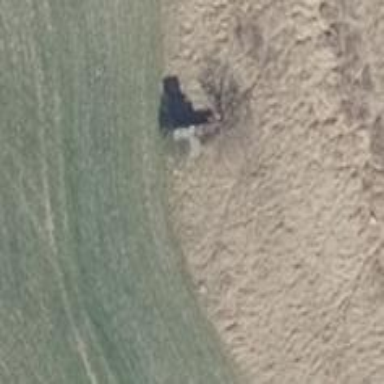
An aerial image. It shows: Hunting stand.